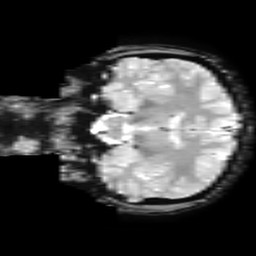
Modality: T2starw
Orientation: coronal
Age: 23
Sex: female
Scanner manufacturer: ge
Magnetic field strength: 3 T
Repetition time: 0.65 s
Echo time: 0.02 s